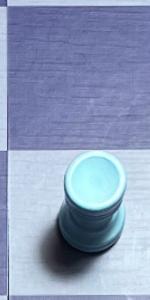
Label: Rook_White